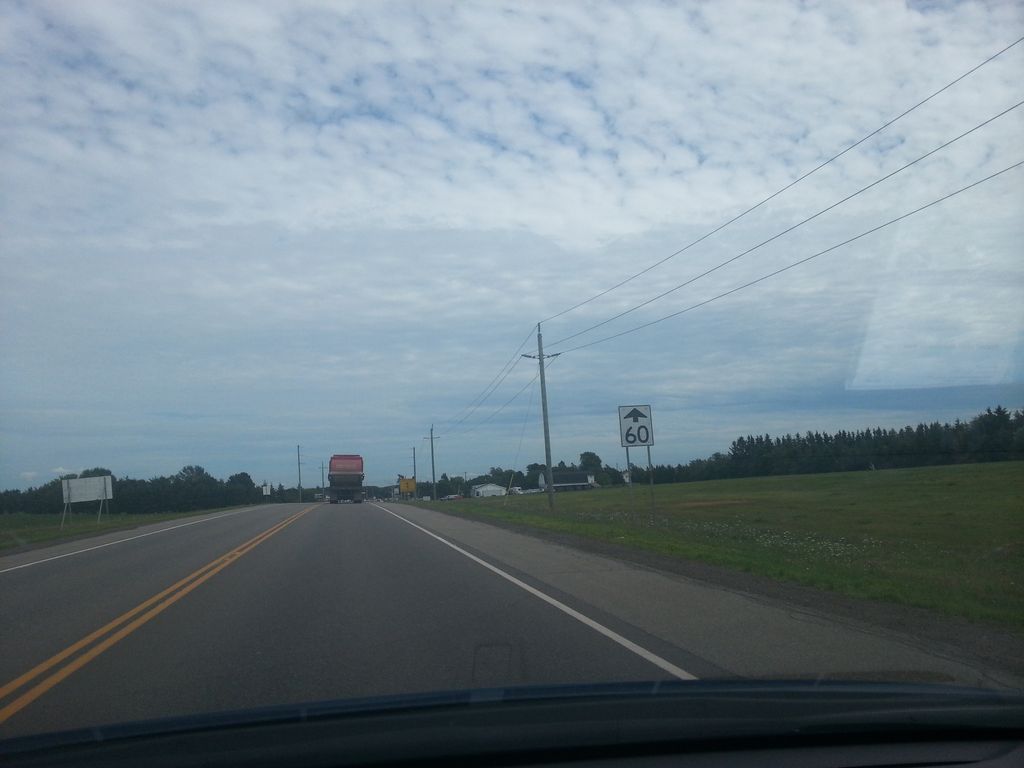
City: charlottetown